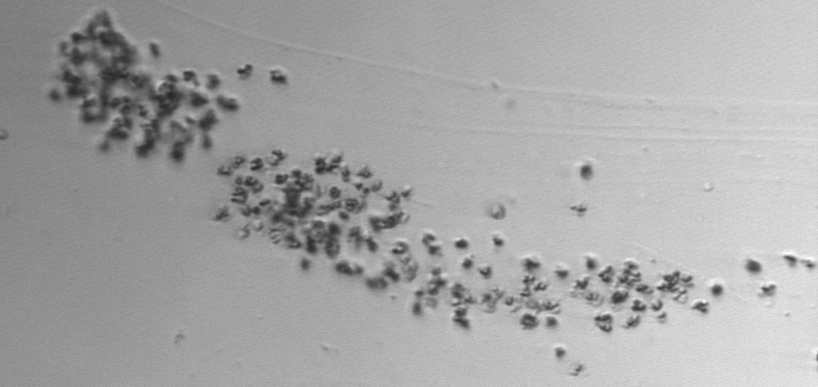
Label: Phaeocystis